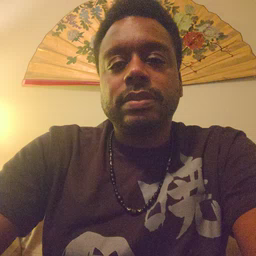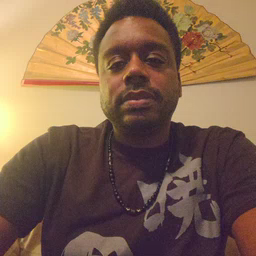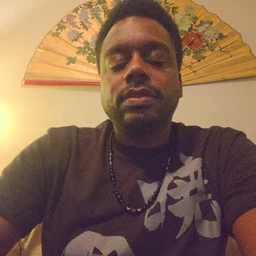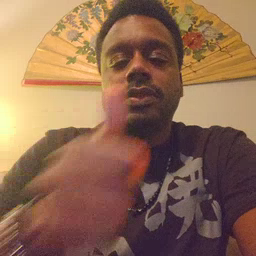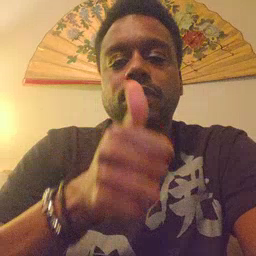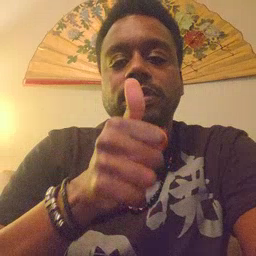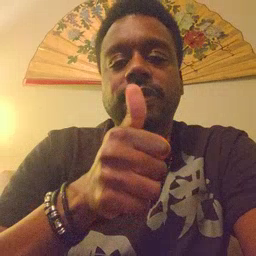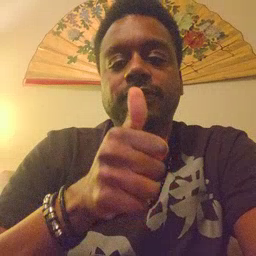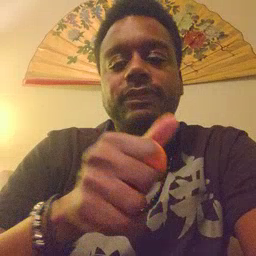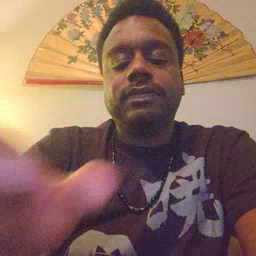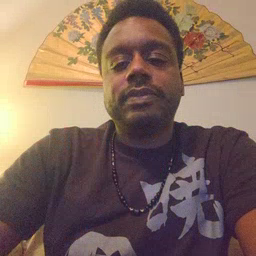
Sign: yourself